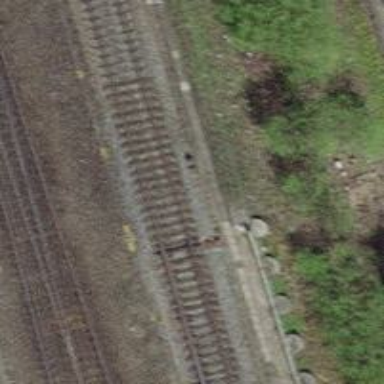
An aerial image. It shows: Single-track railway with electrified contact lines.